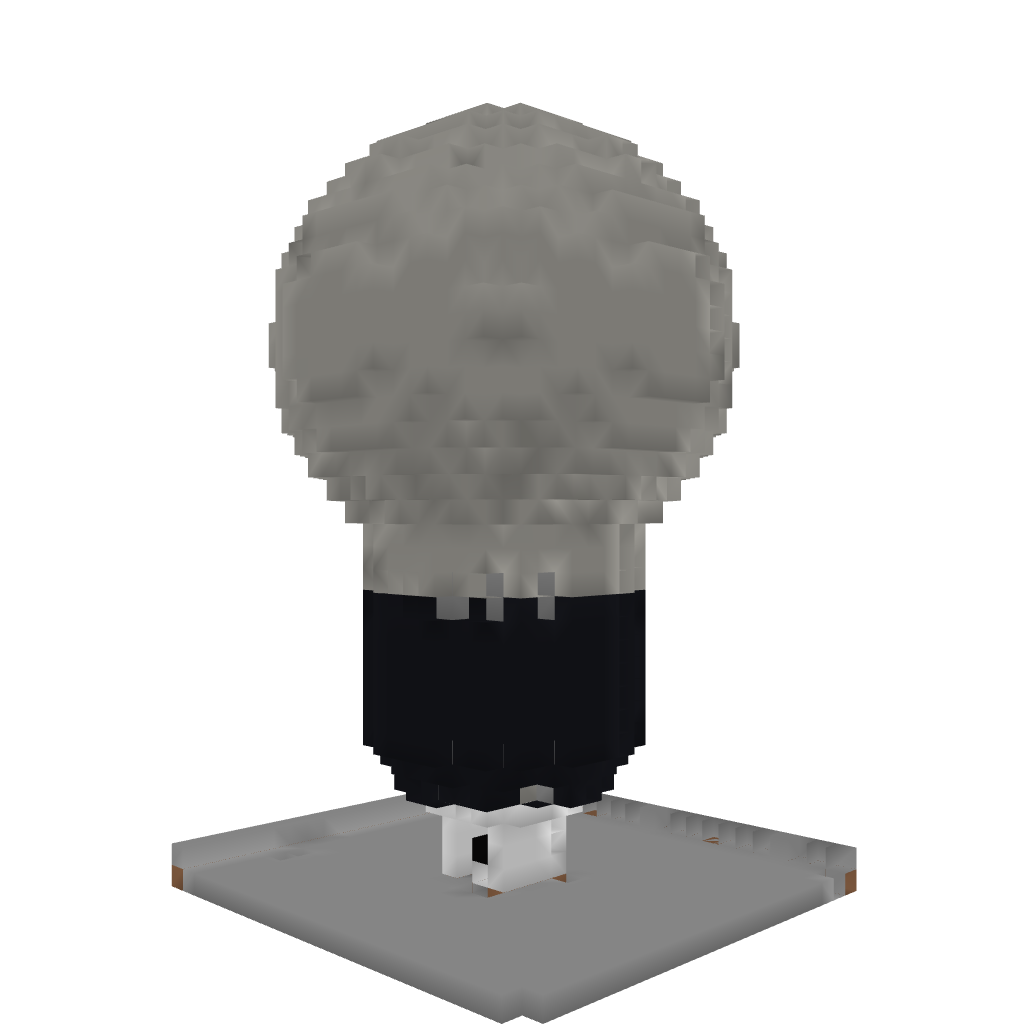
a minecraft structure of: Giant Working Redstone Lightbulb!